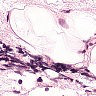
Metastatic tissue present: no